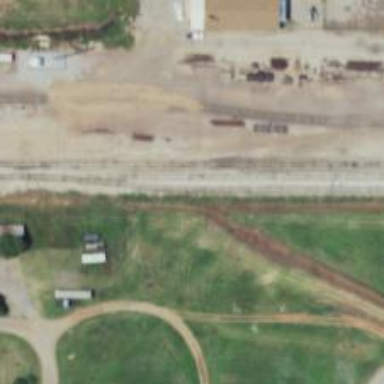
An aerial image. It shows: Railway siding with rails.